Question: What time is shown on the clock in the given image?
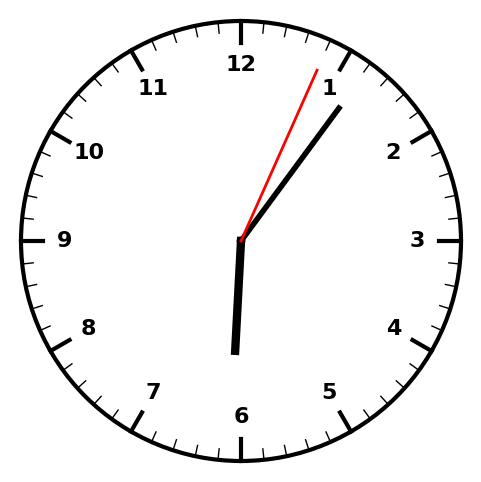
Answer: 06:06:04